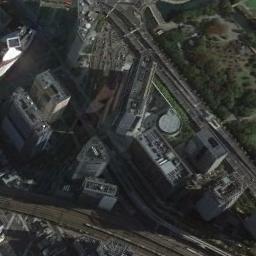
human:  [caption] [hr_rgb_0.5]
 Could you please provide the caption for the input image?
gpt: A commercial area has lots of buildings and some roads go through the commercial area while a park is next to the commercial area .

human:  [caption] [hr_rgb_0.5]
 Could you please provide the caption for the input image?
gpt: There are six tall buildings .

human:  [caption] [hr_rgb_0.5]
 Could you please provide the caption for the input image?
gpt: The commercial area is near many roads .

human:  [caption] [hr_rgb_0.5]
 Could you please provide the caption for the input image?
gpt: In a business district there are many tall buildings of different shapes and several roads with many cars and many trees .

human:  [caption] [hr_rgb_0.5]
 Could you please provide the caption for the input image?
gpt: There are some buildings along the roads on a commercial area .